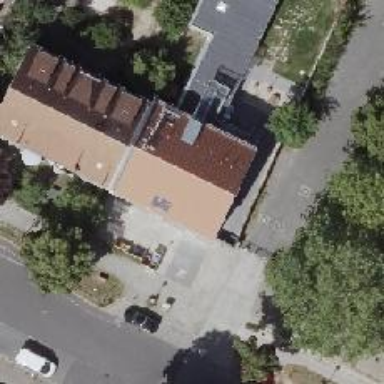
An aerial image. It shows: Kindergarten.